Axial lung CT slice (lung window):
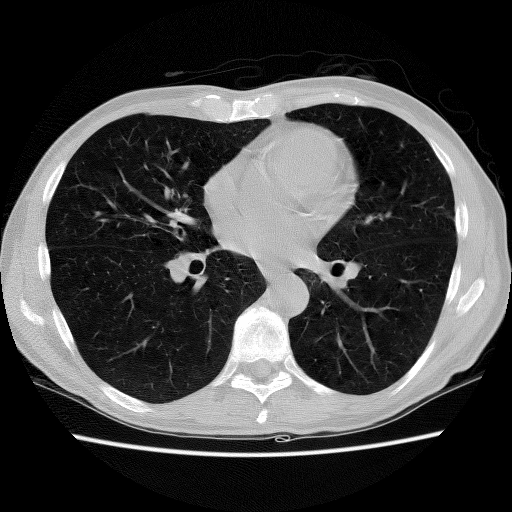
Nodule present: no